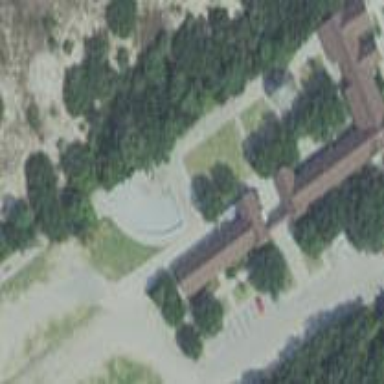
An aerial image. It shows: Ranger station building.